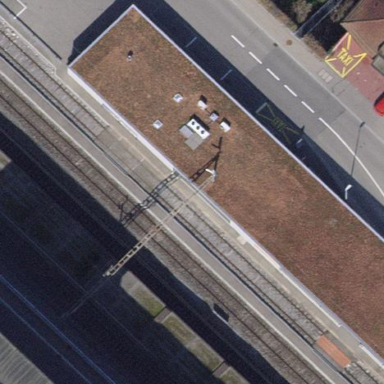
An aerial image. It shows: Platform for public transport and railway services.